Question: I have three vectors scaled by a, b and c respectively. How can I get an estimation of a, b and c so that the sum of the vectors is closest to a fourth vector?

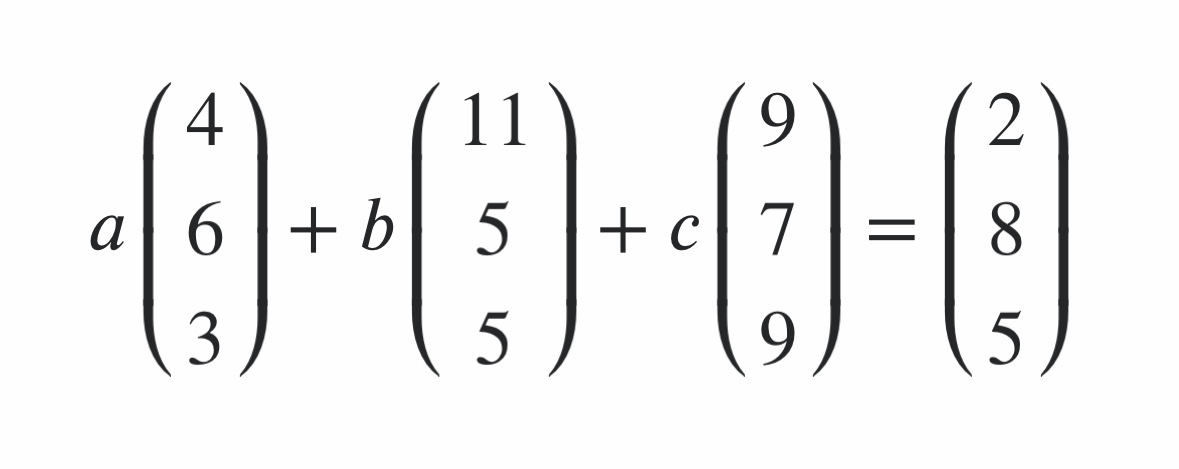
Answer: Use Numpy. The 'solve()' function is what you are looking for.
'''
import numpy as np
from numpy.linalg import solve
A = np.array([[4,11,9],[6,5,7],[3,5,9]])
B = np.array([3,8,5])
X = solve(A,B)
print(A)
print(B)
print(X)
'''
The output should be:
'''
[[ 4 11 9]
[ 6 5 7]
[ 3 5 9]]
[3 8 5]
[ 1.28723404 -0.54787234 0.43085106]
'''